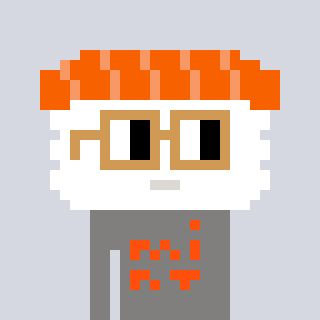
a pixel art character with square brown glasses, a nigiri-shaped head and a bluegrey-colored body on a cool background